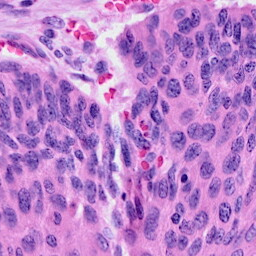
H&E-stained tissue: Cervix